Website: macys
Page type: delivery-shipping
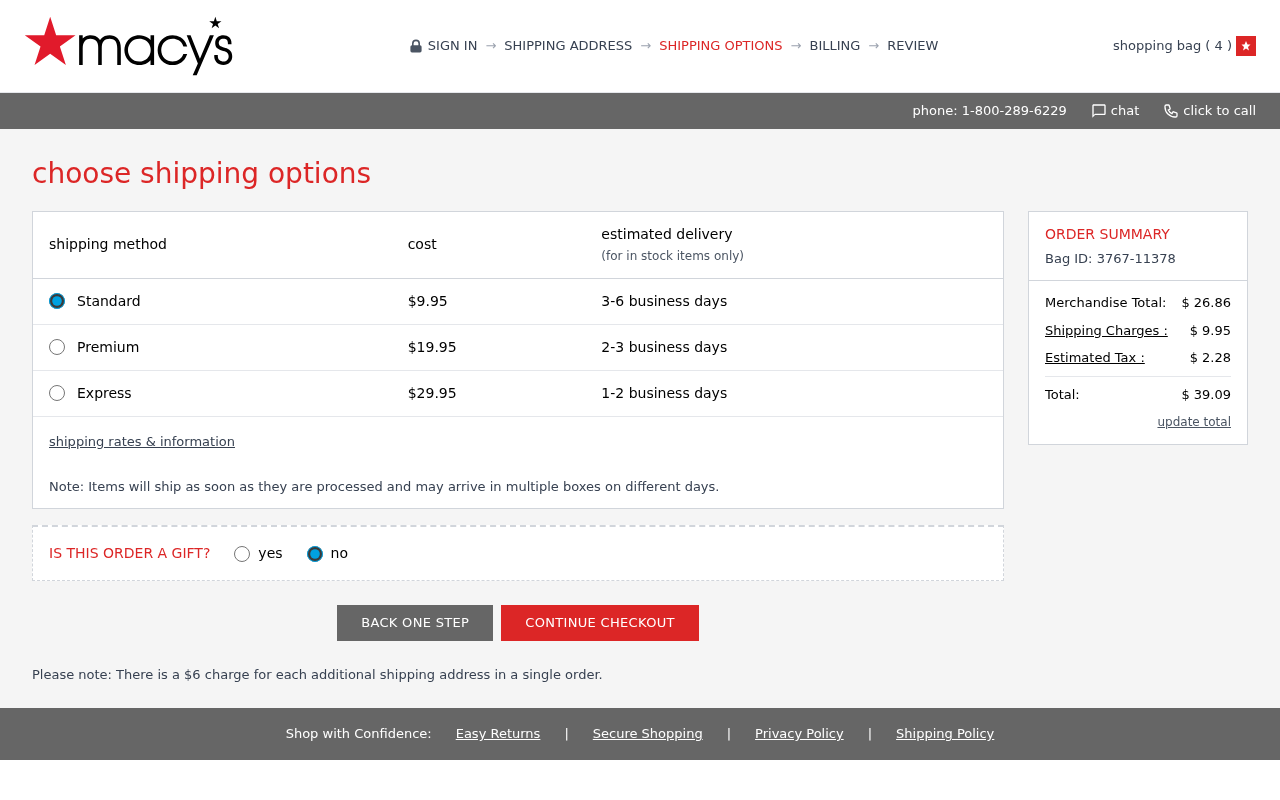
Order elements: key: ORDER_NUM_ITEMS
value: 4
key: ORDER_SHIPPING_COST
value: $ 9.95
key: ORDER_SHIPPING_COST
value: $9.95
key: ORDER_ID
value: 3767-11378
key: ORDER_SUBTOTAL
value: $ 26.86
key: ORDER_TAX
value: $ 2.28
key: ORDER_TOTAL
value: $ 39.09